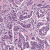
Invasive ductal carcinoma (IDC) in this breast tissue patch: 1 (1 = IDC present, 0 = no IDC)